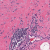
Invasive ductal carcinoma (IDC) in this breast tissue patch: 0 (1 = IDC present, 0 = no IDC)